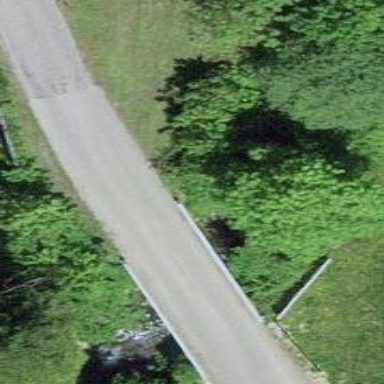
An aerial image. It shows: Residential road with asphalt surface that includes bridge.